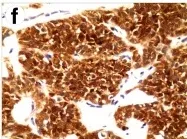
The immunohistochemical features of an SPT. Beta-catenin.
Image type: pathology (immunostaining)